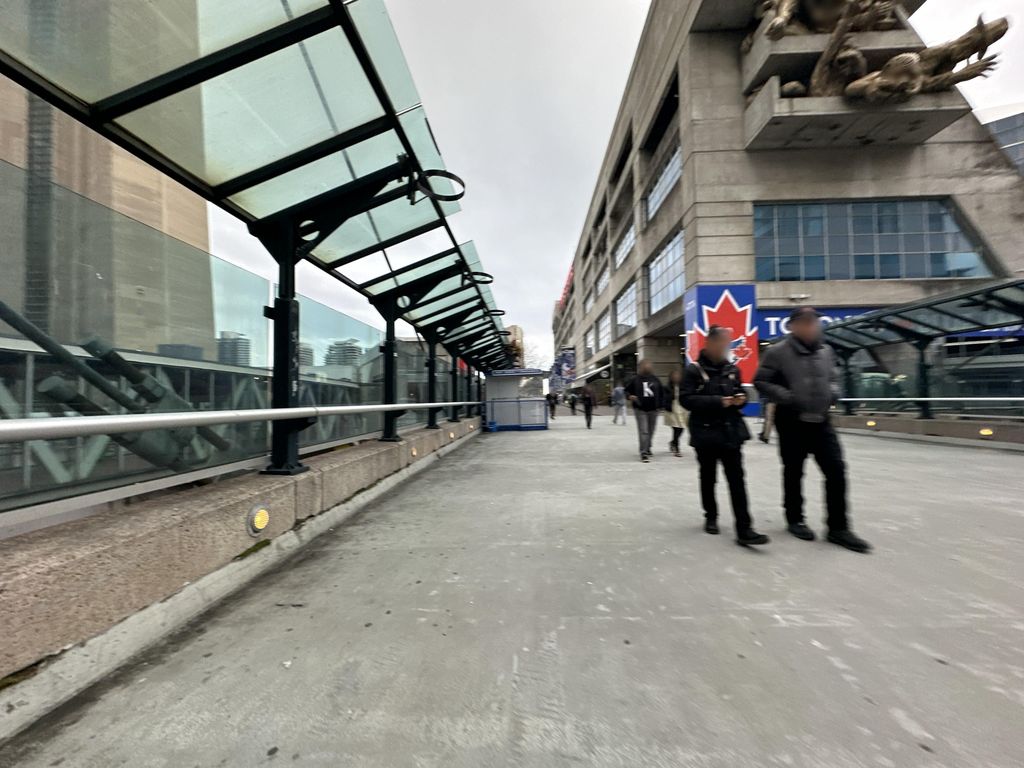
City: toronto